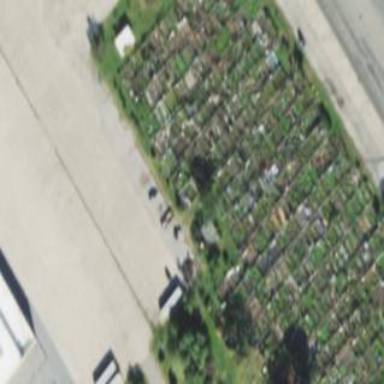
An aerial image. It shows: Community garden filled with leisure land.